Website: bh-photo
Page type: payment
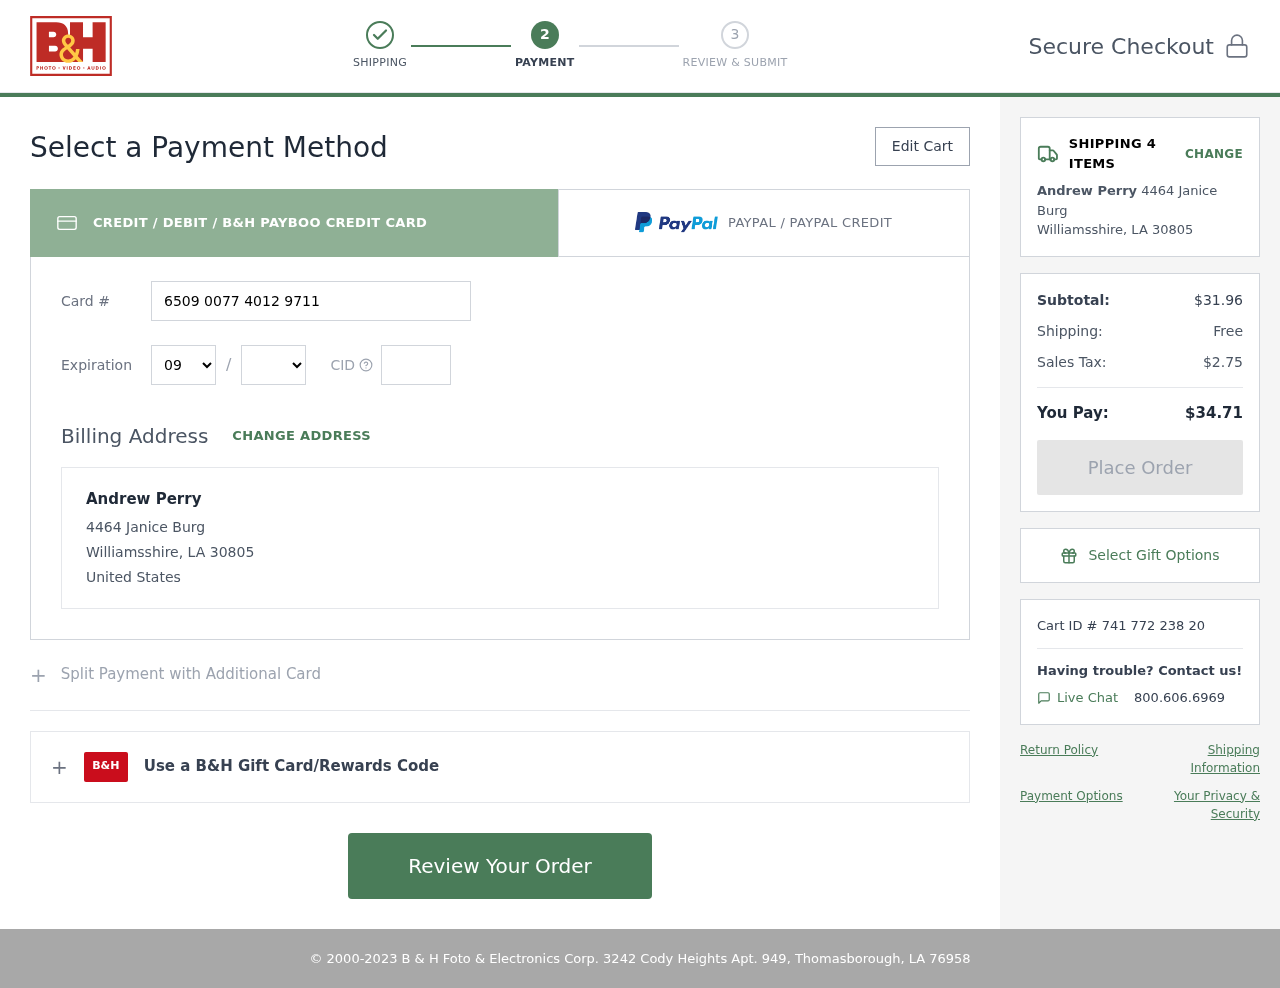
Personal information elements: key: PII_CARD_CVV
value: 332
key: PII_CARD_EXPIRY_MONTH
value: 09
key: PII_CARD_EXPIRY_YEAR
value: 27
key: PII_CARD_NUMBER
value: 6509 0077 4012 9711
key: PII_CITY_STATE_ZIP
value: Williamsshire, LA 30805
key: PII_COUNTRY
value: United States
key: PII_FULLNAME
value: Andrew Perry
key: PII_STREET
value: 4464 Janice Burg
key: PII_FULLNAME2
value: Andrew Perry
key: PII_CITY
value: Williamsshire
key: PII_STATE_ABBR
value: LA
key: PII_POSTCODE
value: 30805
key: PII_POSTCODE_FULL
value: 30805
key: PII_CITY_STATE
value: Williamsshire, LA
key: PII_POSTCODE_NUMERIC
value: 30805
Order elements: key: ORDER_NUM_ITEMS
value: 4
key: ORDER_SUBTOTAL
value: $31.96
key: ORDER_SHIPPING_COST
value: Free
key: ORDER_TAX
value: $2.75
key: ORDER_TOTAL
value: $34.71
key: ORDER_ID
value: Cart ID # 741 772 238 20